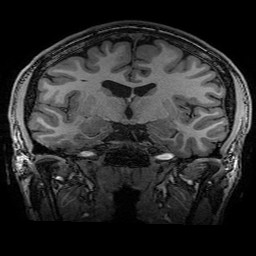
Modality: T1w
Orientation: sagittal
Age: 19
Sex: male
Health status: healthy